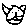
Label: cat